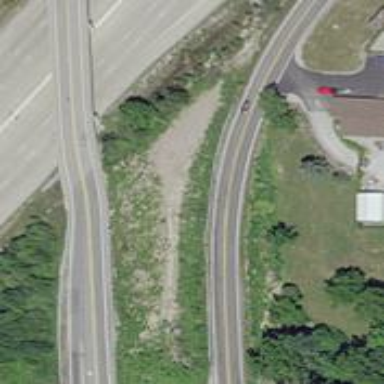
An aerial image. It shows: Secondary link road.